Aerial crown-view tile of a tropical tree (Barro Colorado Island, Panama), acquired 20250715:
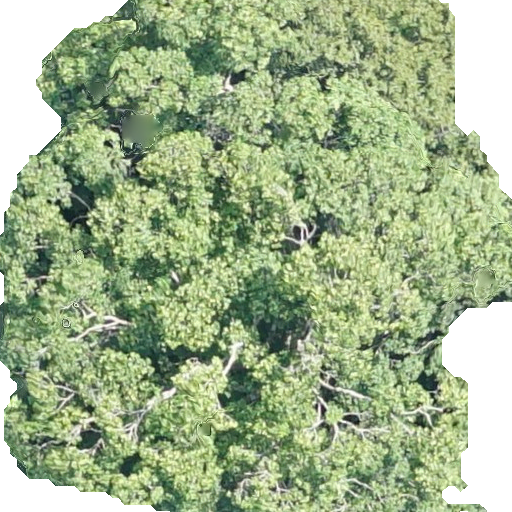
Species: Ocotea leptobotra
GBIF accepted scientific name: Ocotea leptobotra
Crown area: 369.256 m²